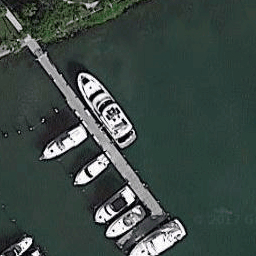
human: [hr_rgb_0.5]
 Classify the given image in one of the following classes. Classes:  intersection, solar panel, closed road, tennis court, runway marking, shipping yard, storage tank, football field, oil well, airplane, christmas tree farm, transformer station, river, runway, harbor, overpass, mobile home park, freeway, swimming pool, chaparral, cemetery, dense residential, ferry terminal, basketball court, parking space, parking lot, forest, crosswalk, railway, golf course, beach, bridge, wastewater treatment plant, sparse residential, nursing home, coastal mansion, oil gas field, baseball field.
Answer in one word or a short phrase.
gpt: harbor